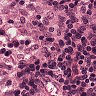
Metastatic tissue present: no